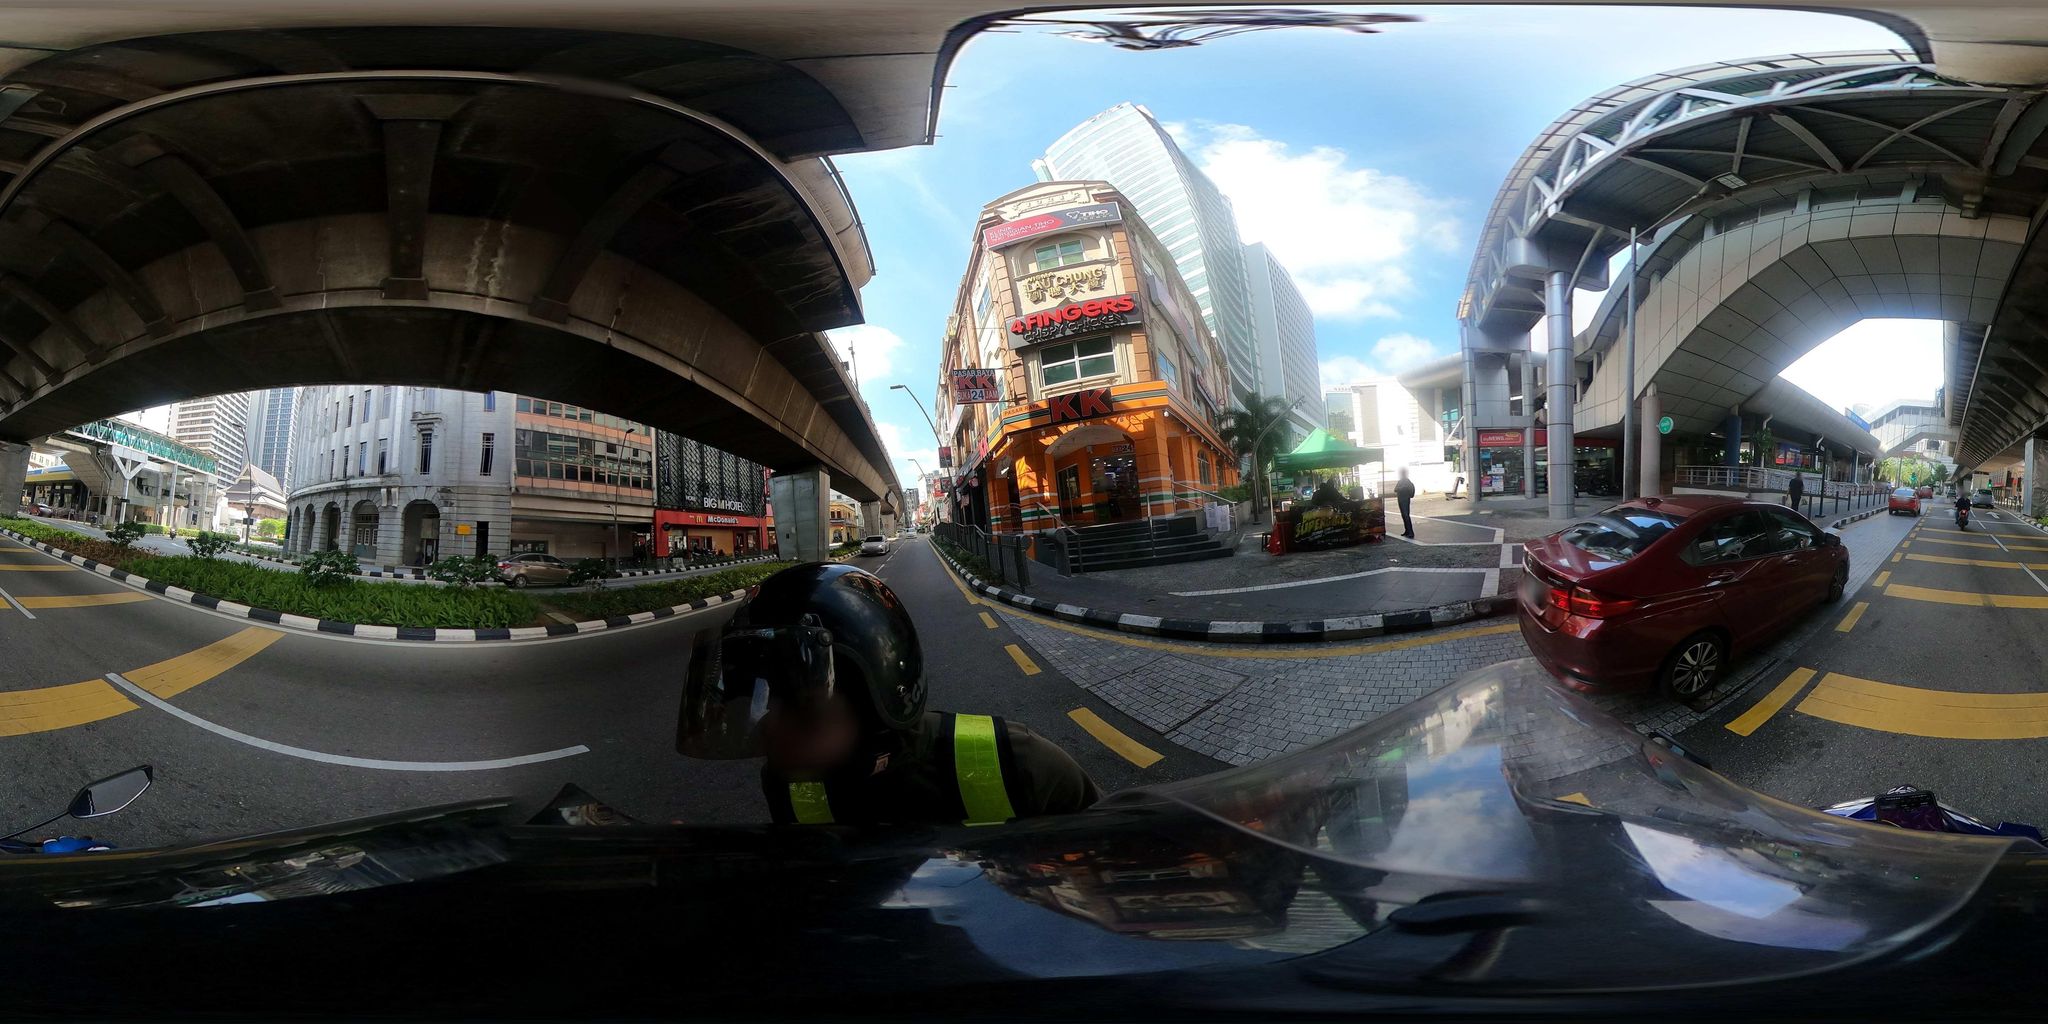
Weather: clear
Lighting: day
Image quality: slightly poor
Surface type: cycling surface
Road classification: footway, steps, corridor
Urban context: urban centre
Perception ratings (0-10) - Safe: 2.93, Lively: 8.74, Beautiful: 7.29, Boring: 3.41, Depressing: 5.15, Wealthy: 4.26